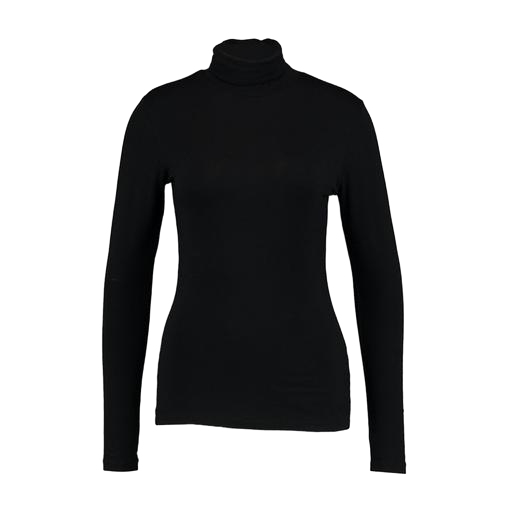
black polo-neck top, vero moda black high neck blouse, black plus size turtleneck, white background